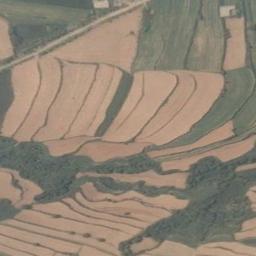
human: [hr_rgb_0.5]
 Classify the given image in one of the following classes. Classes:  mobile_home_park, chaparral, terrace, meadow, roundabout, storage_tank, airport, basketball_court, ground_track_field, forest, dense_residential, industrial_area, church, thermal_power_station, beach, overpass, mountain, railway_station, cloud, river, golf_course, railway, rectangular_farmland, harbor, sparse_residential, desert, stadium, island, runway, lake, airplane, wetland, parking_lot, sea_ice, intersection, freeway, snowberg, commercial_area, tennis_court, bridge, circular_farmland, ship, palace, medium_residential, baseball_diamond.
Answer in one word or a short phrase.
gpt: terrace